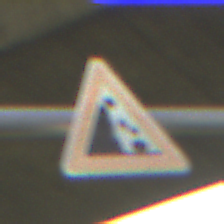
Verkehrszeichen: SteinschlagLinks
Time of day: SunriseSunset
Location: Outdoor (Suburban)
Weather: PartlyCloudy
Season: NotSpecified
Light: Natural